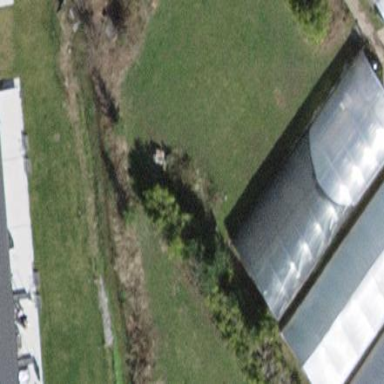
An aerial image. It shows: Greenhouse.